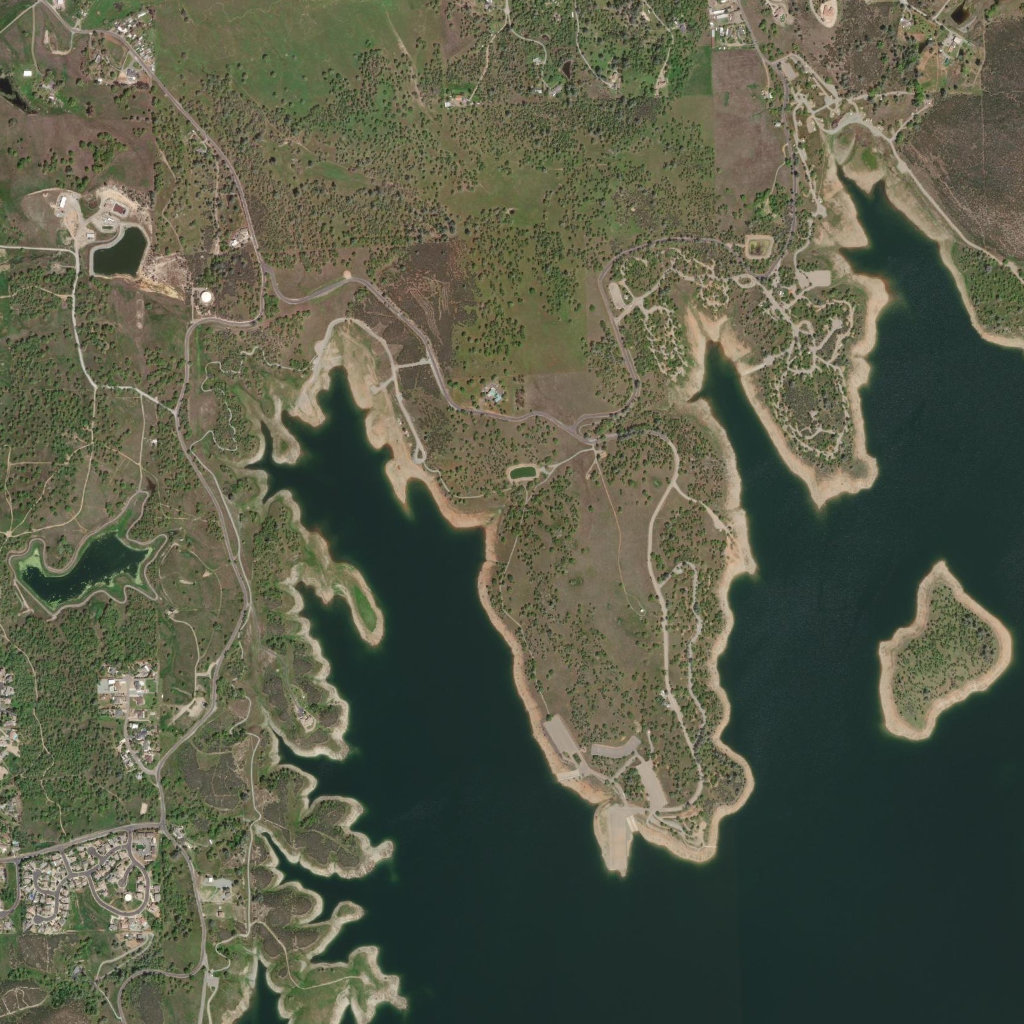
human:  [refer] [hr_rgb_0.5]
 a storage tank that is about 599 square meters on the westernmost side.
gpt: <box>[[19, 28, 20, 29, 0]]</box>